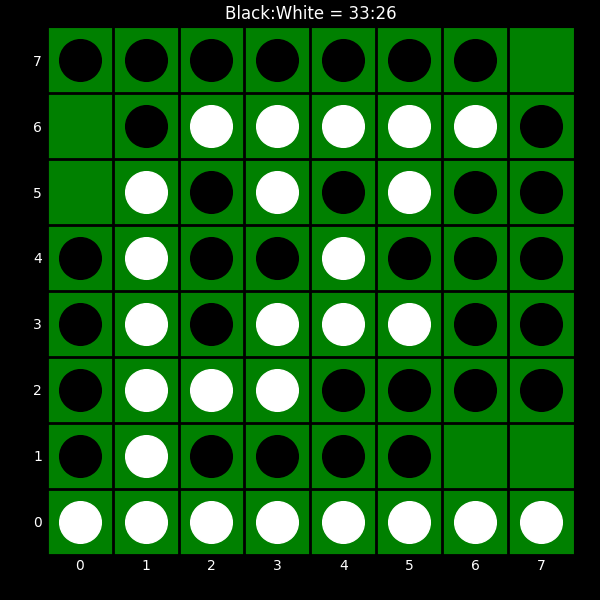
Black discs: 33
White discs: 26